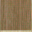
Piece: xx